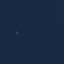
Land use / land cover: SeaLake